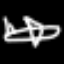
Label: airplane